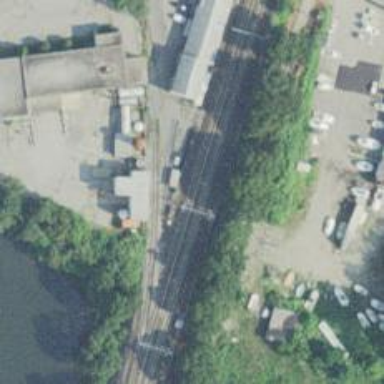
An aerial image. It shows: Railway track with contact line for electrification.